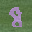
Label: 8